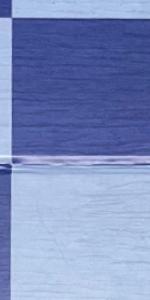
Label: Empty